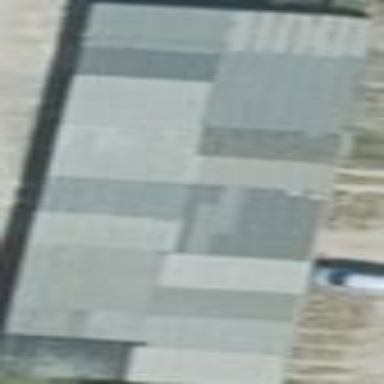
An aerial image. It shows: Group of garages.